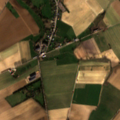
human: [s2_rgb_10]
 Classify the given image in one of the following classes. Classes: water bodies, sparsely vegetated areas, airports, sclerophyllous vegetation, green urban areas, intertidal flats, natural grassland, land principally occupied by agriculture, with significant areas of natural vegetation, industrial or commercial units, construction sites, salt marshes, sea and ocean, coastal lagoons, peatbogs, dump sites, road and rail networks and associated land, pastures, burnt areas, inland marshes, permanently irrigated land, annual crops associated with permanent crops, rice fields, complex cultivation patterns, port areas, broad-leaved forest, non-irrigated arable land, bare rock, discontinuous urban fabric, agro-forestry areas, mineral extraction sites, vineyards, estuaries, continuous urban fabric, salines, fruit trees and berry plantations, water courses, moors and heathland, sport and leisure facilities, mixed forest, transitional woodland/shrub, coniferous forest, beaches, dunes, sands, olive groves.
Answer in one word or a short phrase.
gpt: discontinuous urban fabric, non-irrigated arable land, complex cultivation patterns